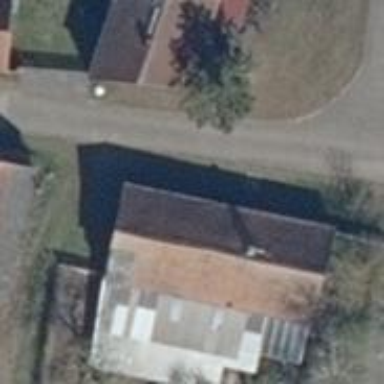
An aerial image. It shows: Simple house.